Field crop: tomato
Growth stage: 1
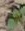
Species: solanum